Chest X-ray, PA view. Patient: 36 years old, sex F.
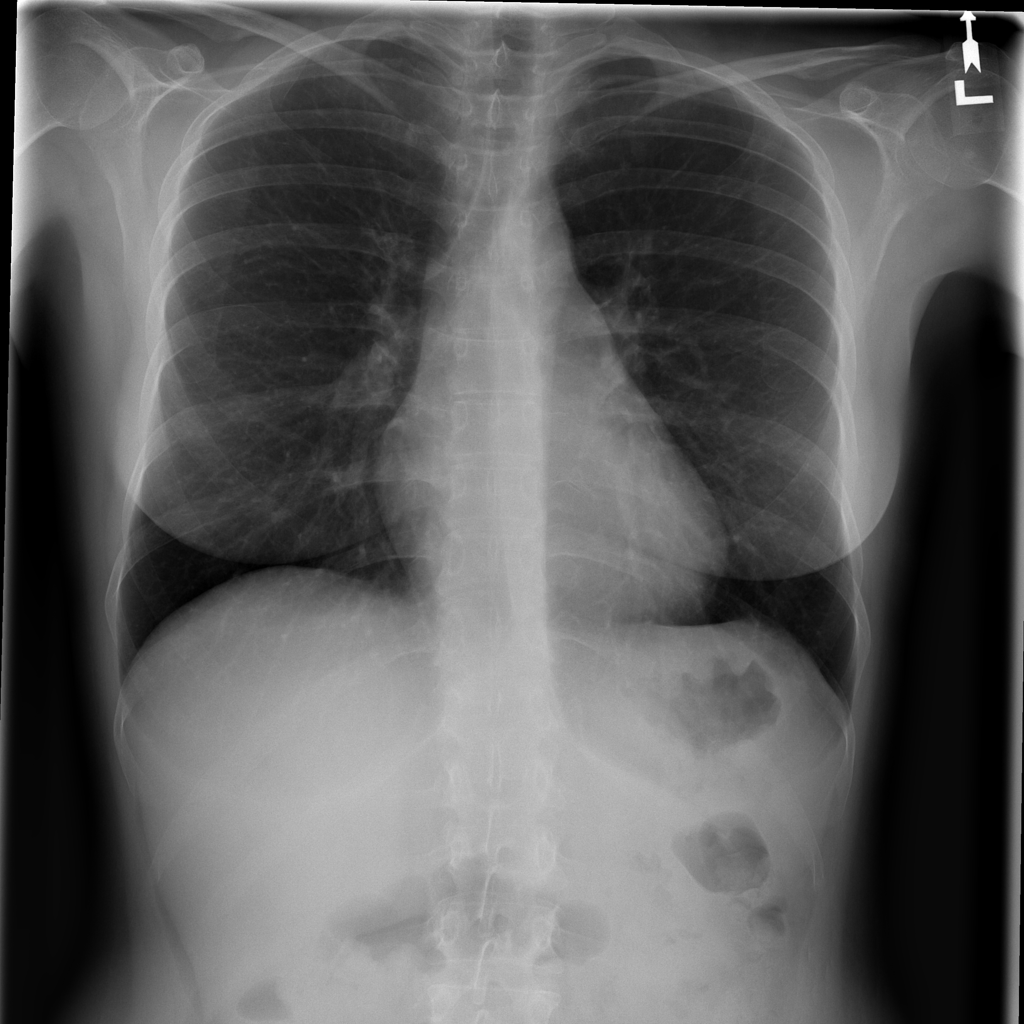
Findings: Infiltration